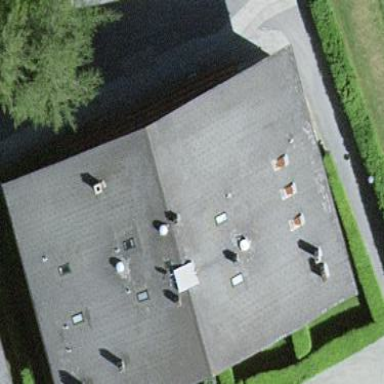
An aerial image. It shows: Image showing building with apartments.